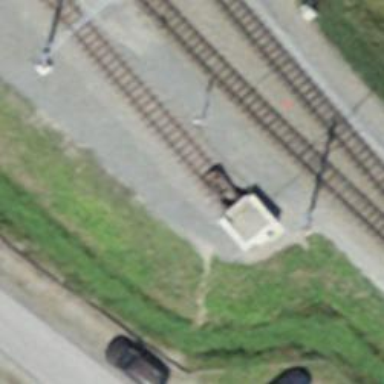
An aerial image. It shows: Narrow-gauge railway yard with electrified contact lines.